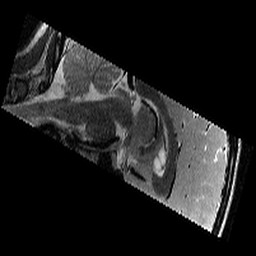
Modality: T2w
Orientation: sagittal
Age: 12
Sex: male
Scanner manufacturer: siemens
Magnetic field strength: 3 T
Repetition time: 8.46 s
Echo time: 0.067 s